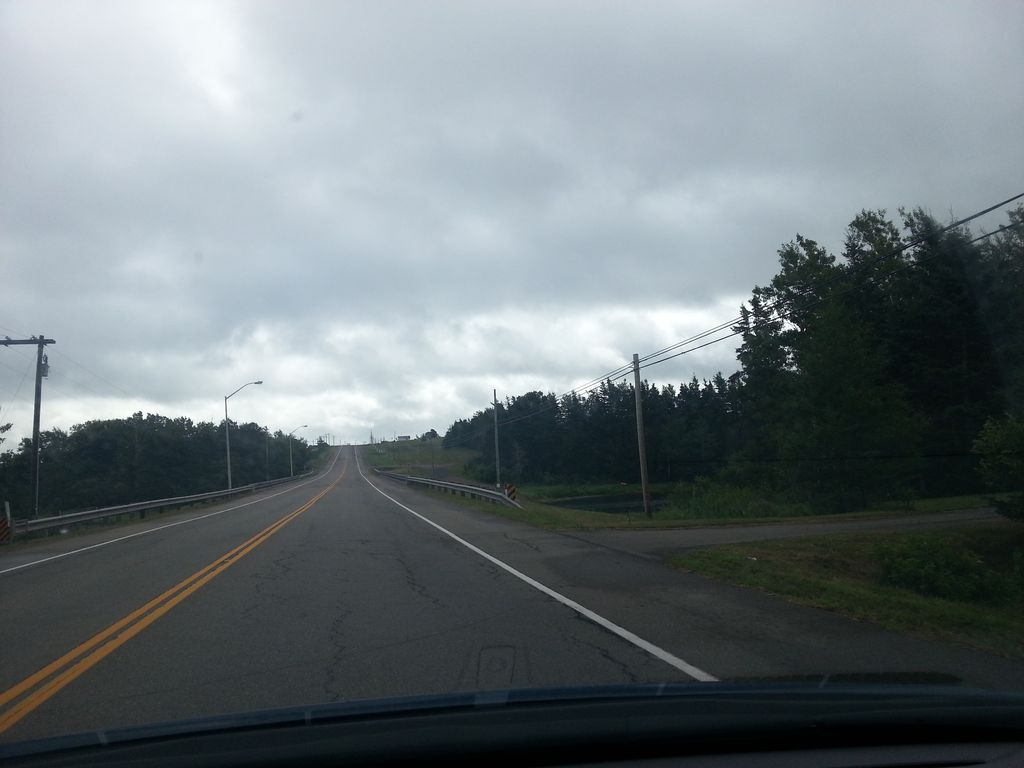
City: charlottetown